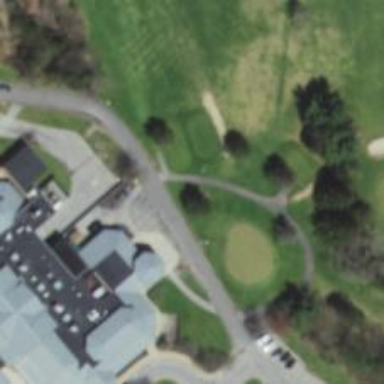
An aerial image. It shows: Golf tee.